Question: I've created a new attribute 'Envases' on the sales_flat_order_item. I've created the display control in the cart page, but I don't know how to save it on the data base.

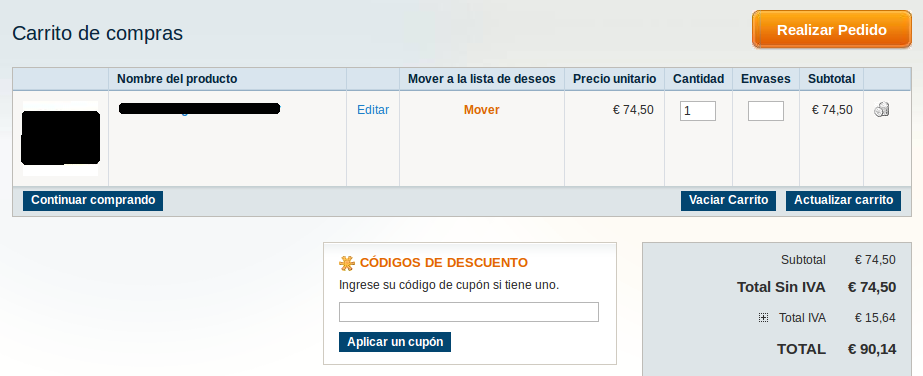
Answer: Try the following.
'''
$installer = new Mage_Eav_Model_Entity_Setup('core_setup');
/* @var $installer Mage_Sales_Model_Entity_Setup */
$installer->startSetup();
try {
$installer->run("
ALTER TABLE {$this->getTable('sales_flat_order_item')} ADD 'envases' VARCHAR( 225 ) NOT NULL;
");
}
catch (Exception $e) {
}
$installer->installEntities();
$installer->endSetup();
'''